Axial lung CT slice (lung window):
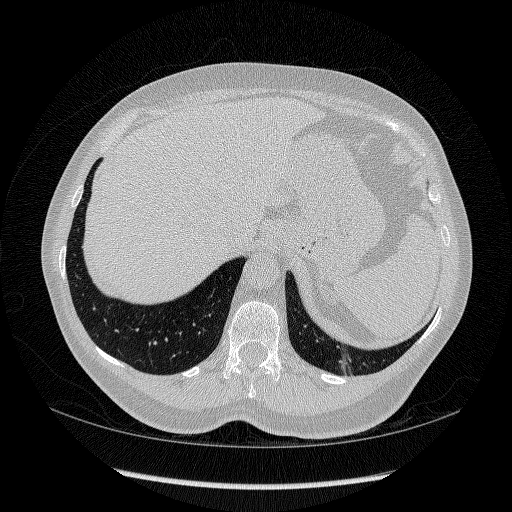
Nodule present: no